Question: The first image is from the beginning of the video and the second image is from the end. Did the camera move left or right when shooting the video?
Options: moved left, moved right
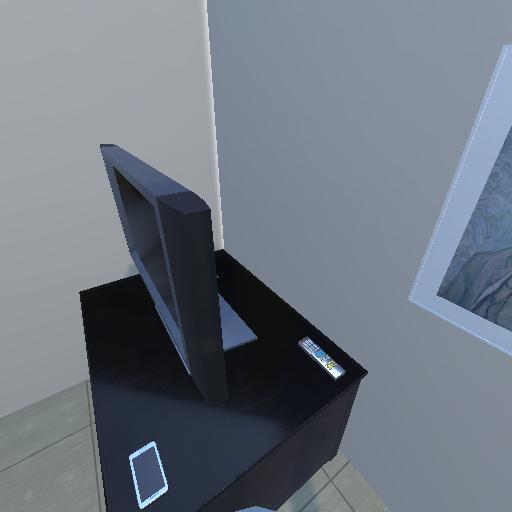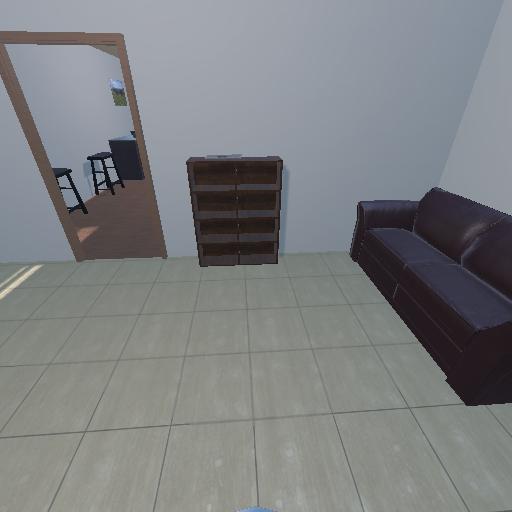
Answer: moved left